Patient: sex F, age 68
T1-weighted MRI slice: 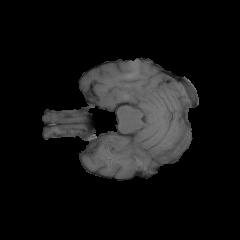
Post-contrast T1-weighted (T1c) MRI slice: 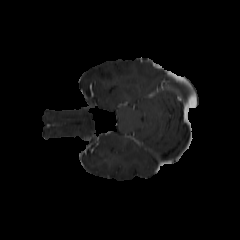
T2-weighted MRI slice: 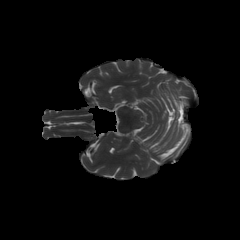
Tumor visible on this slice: no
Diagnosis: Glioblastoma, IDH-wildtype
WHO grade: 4